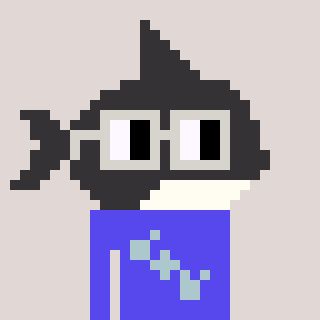
a pixel art character with square light gray glasses, a orca-shaped head and a computerblue-colored body on a warm background